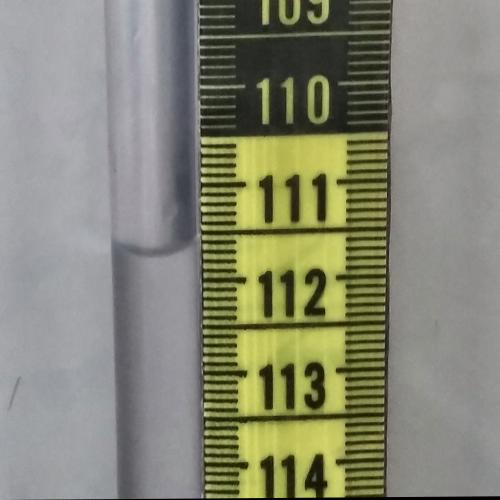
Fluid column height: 111.7 cm